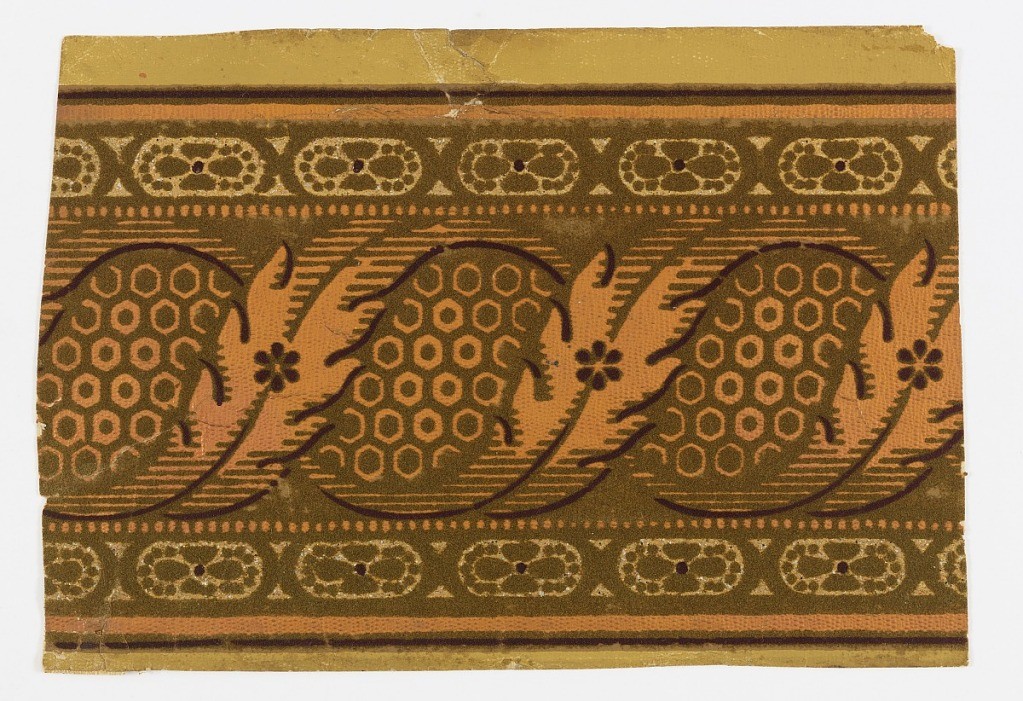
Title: Frieze
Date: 1890–1900
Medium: Block-printed, flocked, mica flakes on embossed paper
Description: b) Three vertical stripes to be cut into three friezes. Field tobacco brown flock. Design leaf scroll in metallic gold with flock black outlines in parts. Both edges of each stripe have metallic gold and black bands. Design embossed; a) Same design on darker brown flock field, design in metallic copper bronze and gold mica used in small medallions on borders and dark red flock outlines around leaf design. This piece has been cut into one stripe. Design embossed.